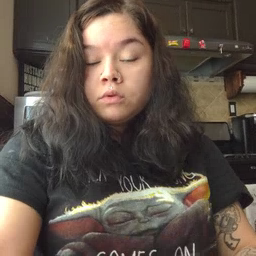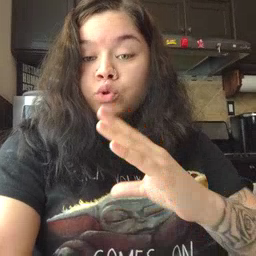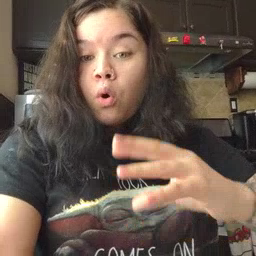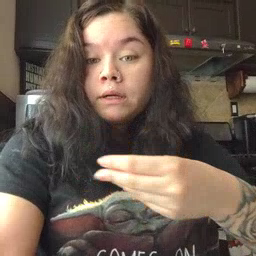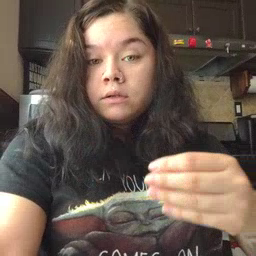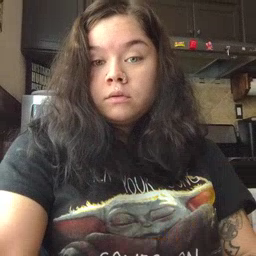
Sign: story